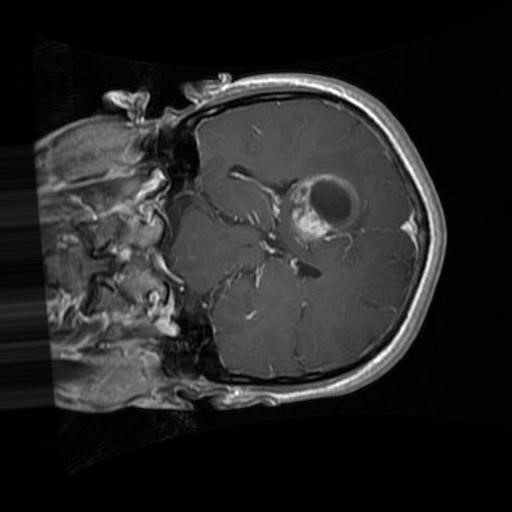
Label: brain_glioma